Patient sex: F
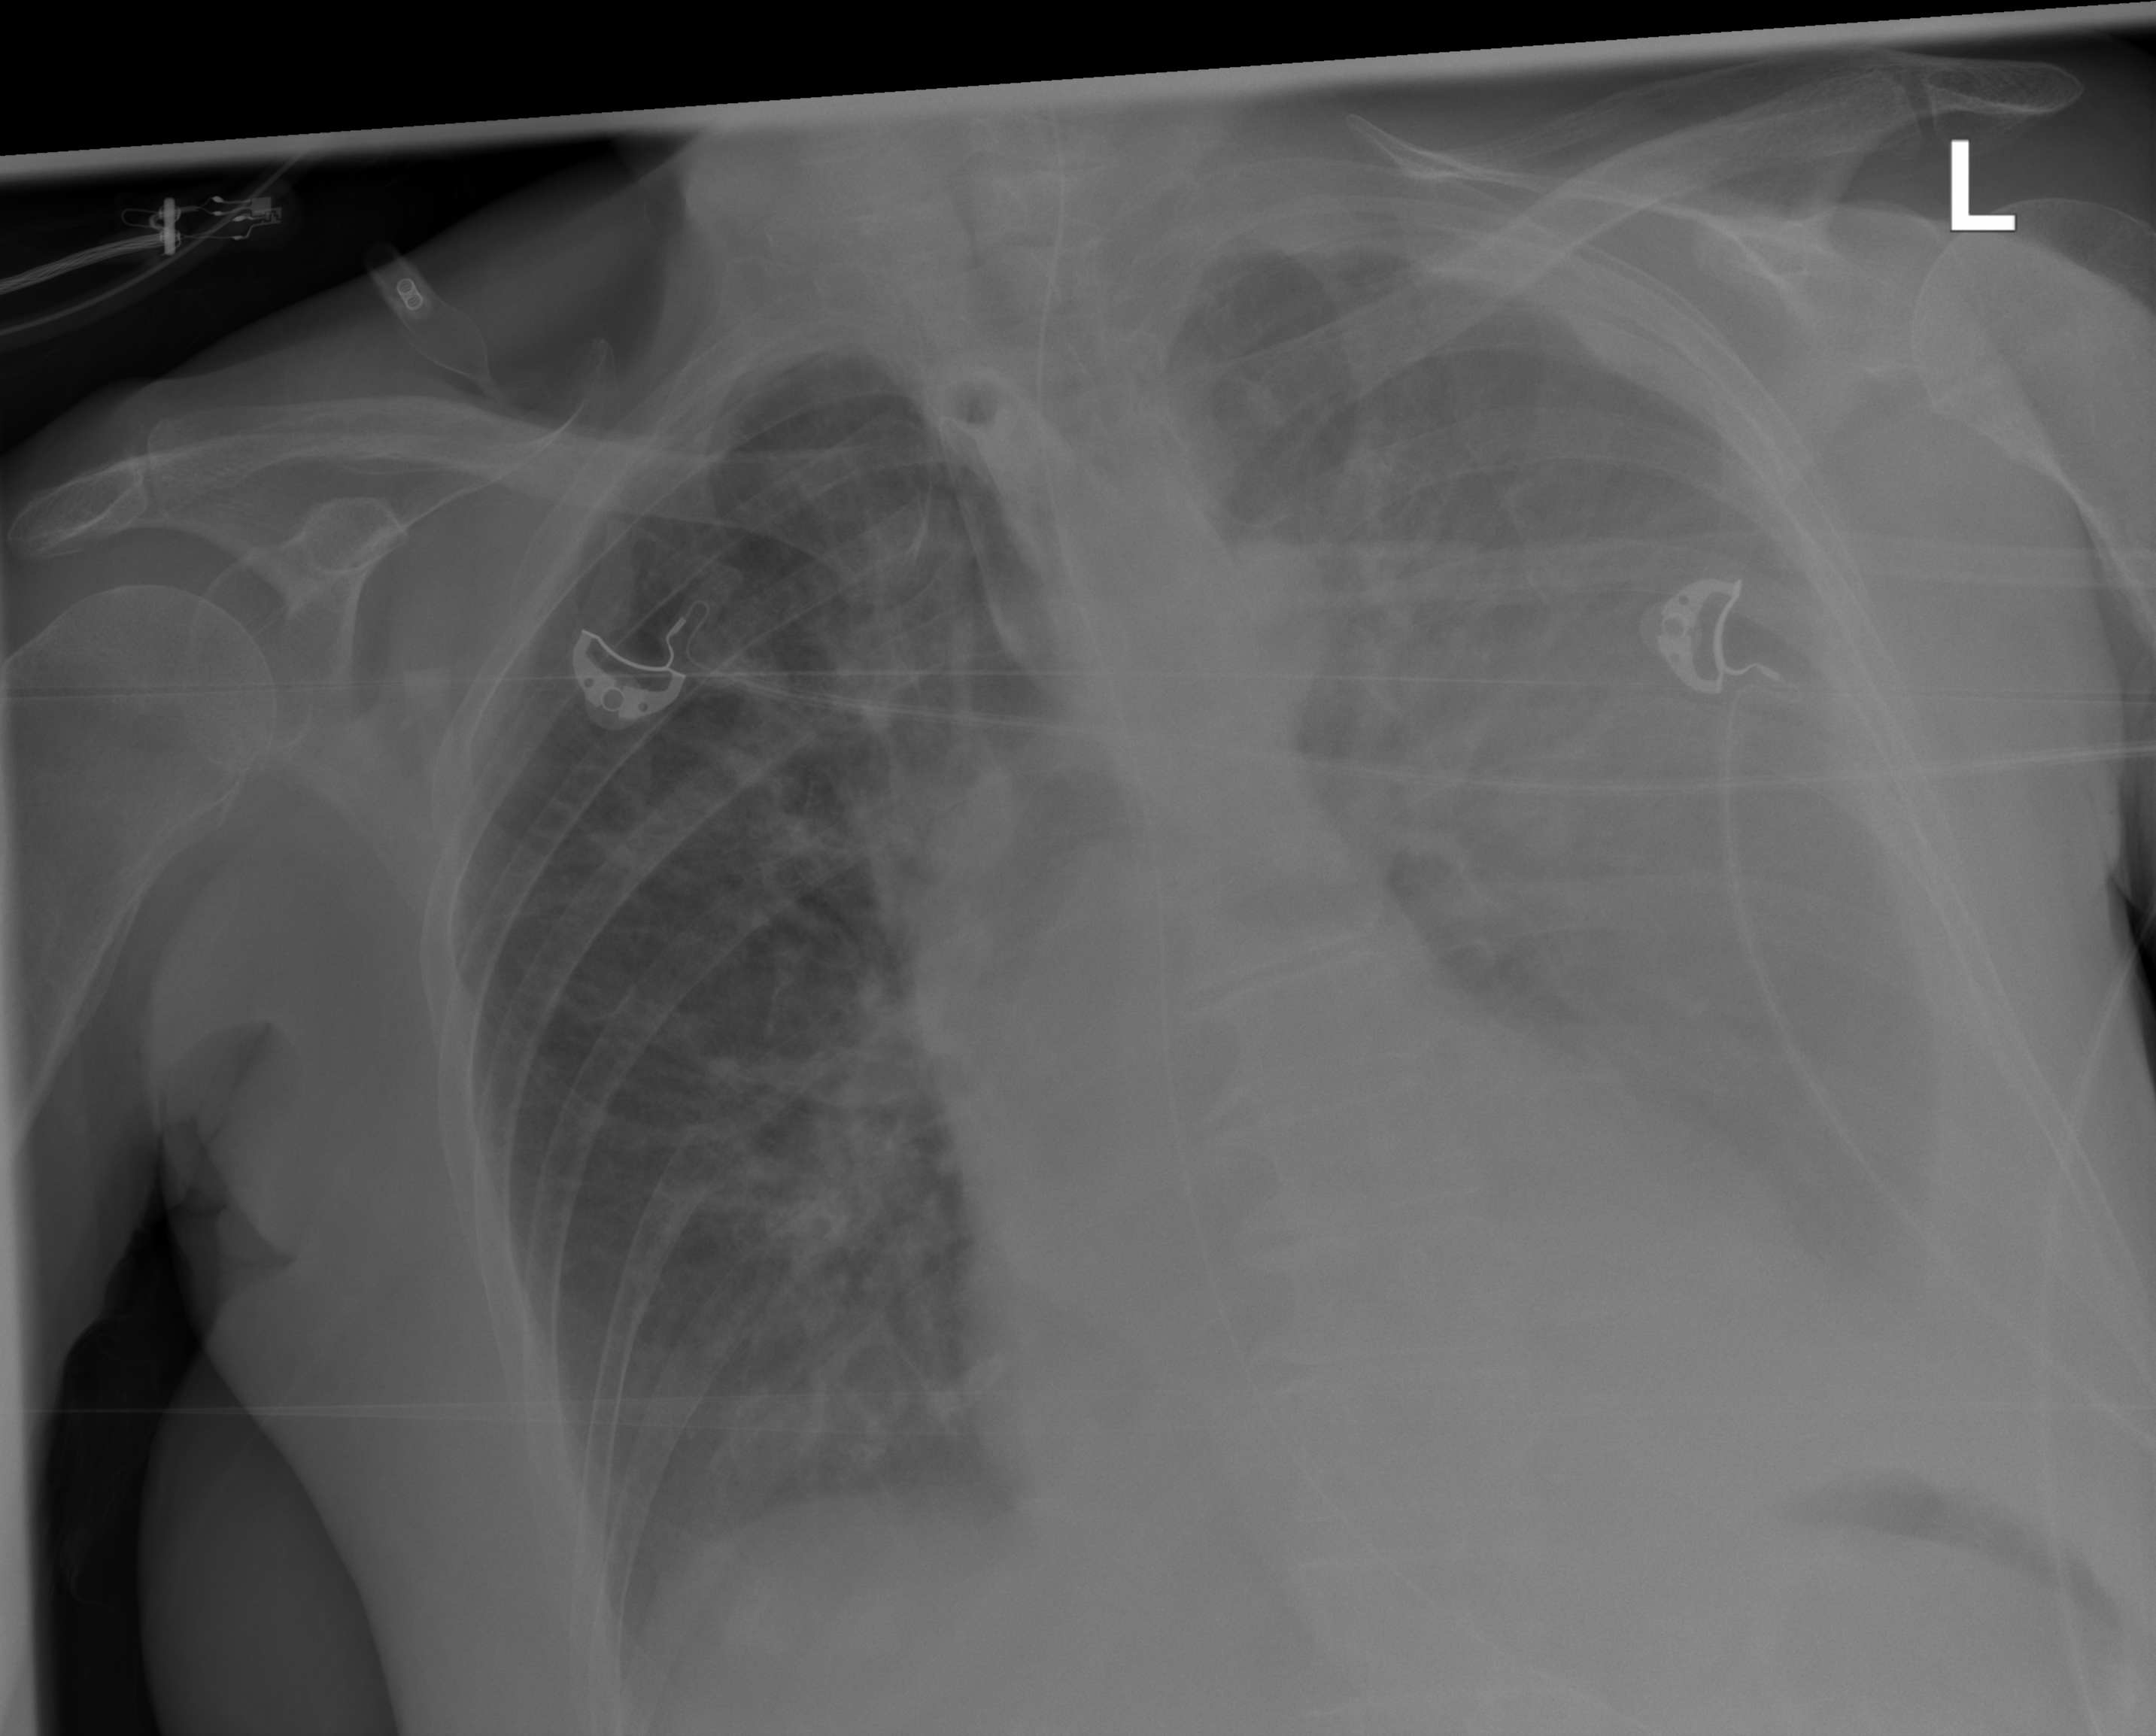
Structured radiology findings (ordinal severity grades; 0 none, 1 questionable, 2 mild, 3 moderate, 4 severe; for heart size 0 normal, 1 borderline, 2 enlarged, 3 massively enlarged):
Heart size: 0
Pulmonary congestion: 2
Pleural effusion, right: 2
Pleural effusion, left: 3
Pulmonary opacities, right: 0
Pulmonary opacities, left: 0
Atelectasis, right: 2
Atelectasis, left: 3